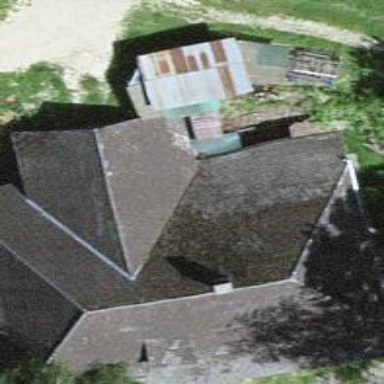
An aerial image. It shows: Farm building.